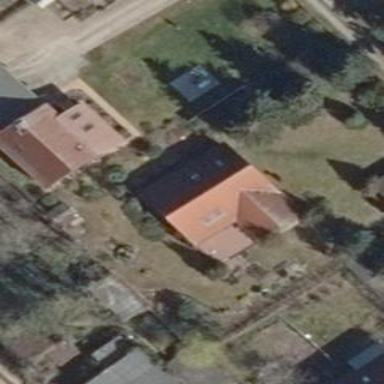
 while the building itself is painted in white."